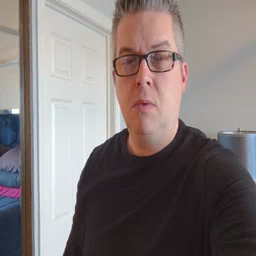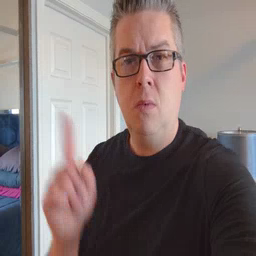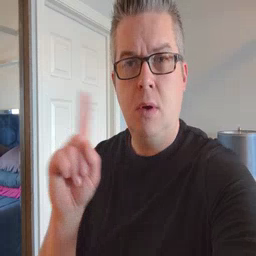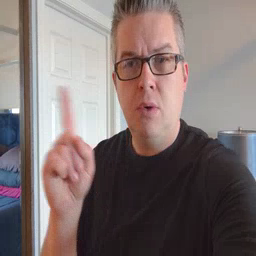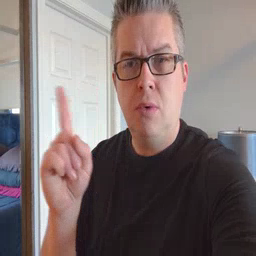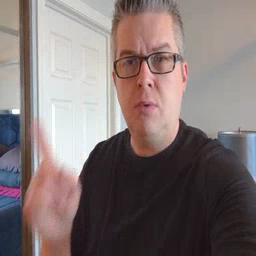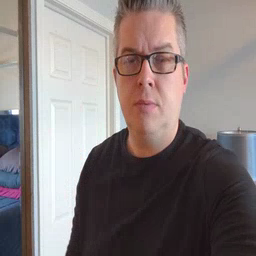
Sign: where